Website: bh-photo
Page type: store-pickup
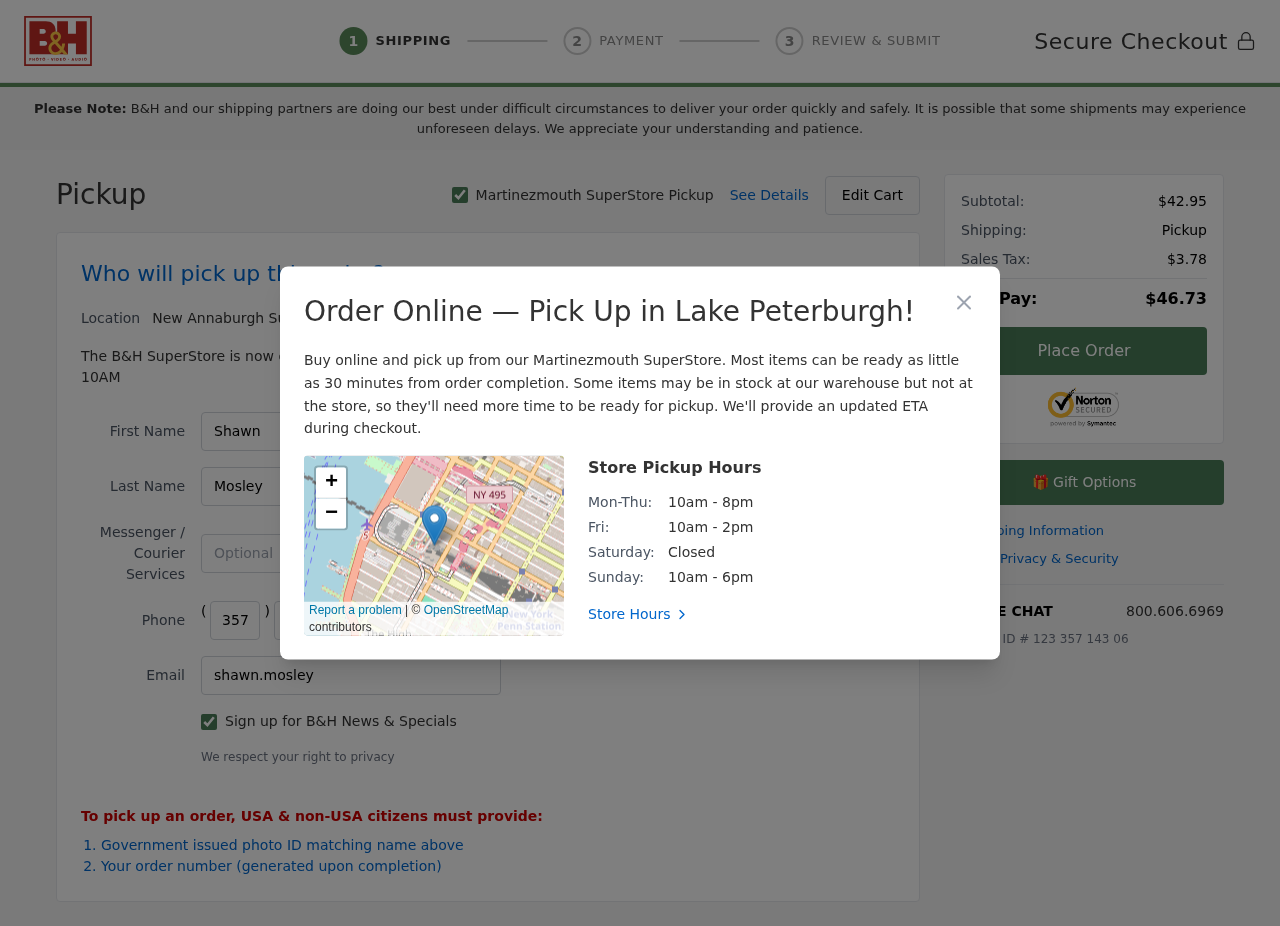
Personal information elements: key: PII_CITY
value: Martinezmouth
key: PII_CITY2
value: New Annaburgh
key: PII_CITY3
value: Lake Peterburgh
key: PII_EMAIL
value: shawn.mosley@hotmail.com
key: PII_FIRSTNAME
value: Shawn
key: PII_LASTNAME
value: Mosley
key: PII_PHONE_AREA
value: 357
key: PII_PHONE_PREFIX
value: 650
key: PII_PHONE_SUFFIX
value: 9703
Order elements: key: ORDER_SUBTOTAL
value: $42.95
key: ORDER_TAX
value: $3.78
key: ORDER_TOTAL
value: $46.73
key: ORDER_ID
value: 123 357 143 06